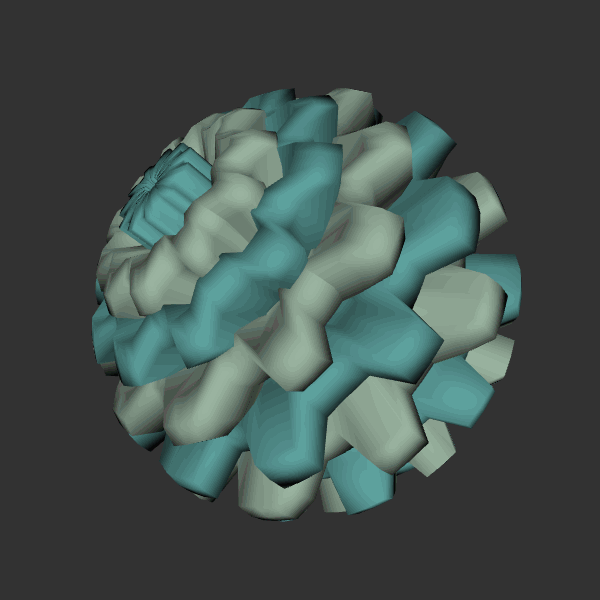
Background: dark